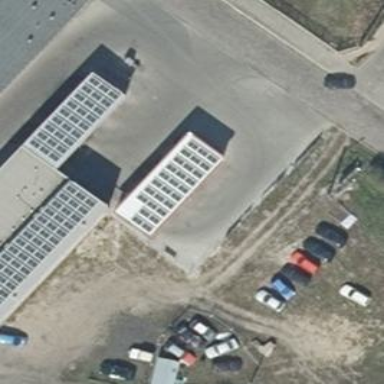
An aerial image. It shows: Building housing car wash facility.